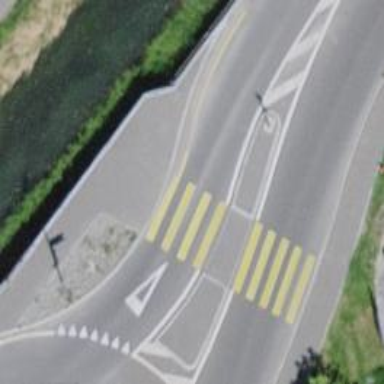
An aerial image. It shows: Uncontrolled footway crossing with markings.